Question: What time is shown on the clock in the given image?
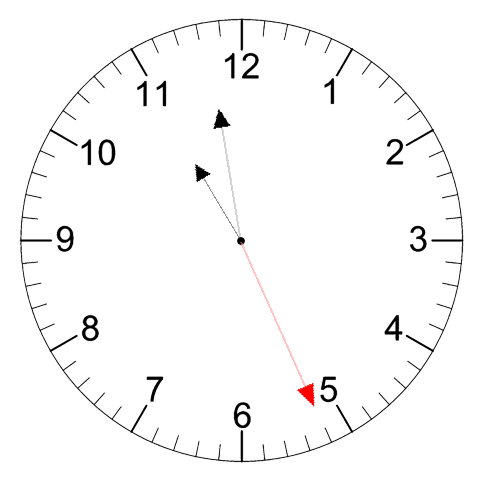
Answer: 10:58:26